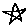
Label: star